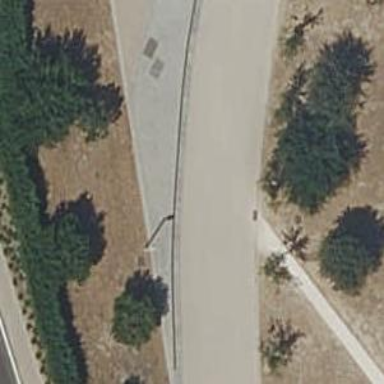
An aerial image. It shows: Compacted path.